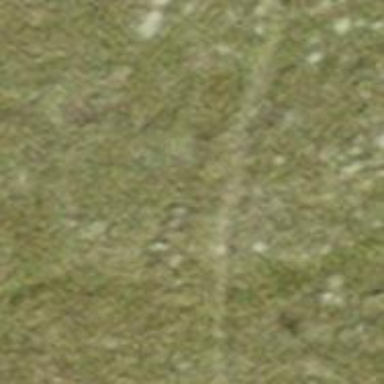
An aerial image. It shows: Path.